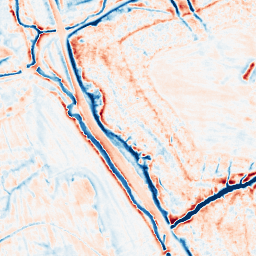
Category: multiscale
Decomposition family: dog_multiscale
Decomposition parameters: sigma_ratio: 1.6
n_scales: 4
base_sigma: 0.5
Upsampling method: lanczos
Upsampling parameters: scale: 4
Upsampling scale: 4